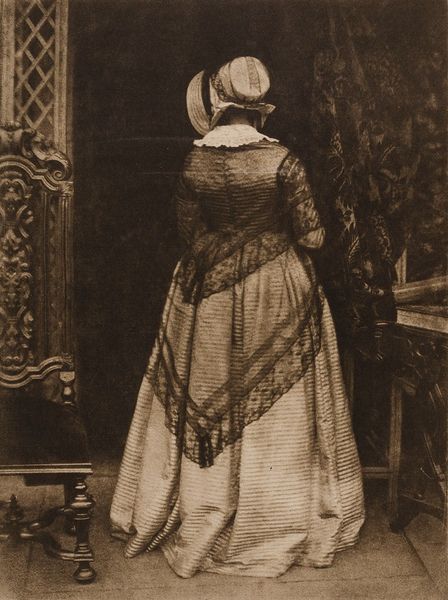
Titel: Lady Ruthven
Künstler: David Octavius Hill
Standort: Hamburg
Institution: Museum für Kunst und Gewerbe Hamburg
Schlagwörter: frau, stuhl, portrait, figur, person, kopfbedeckung, foto, fotografie, photographie, photo, karton, lichtbild, historische, japanpapier, bildwerke, heliogravur, angewandte und bildende kunst, hessische systematik, porträt, persönlichkeit, porträtfotografie, porträtphotographie, heliogravüre, photogravüre, fotogravüre, rücken